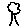
Label: tree